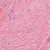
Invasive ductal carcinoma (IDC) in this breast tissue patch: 0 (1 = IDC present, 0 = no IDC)